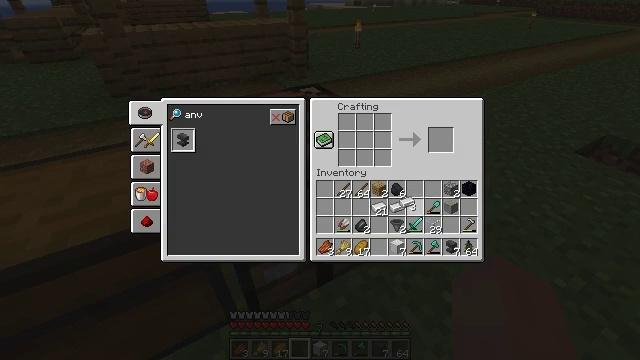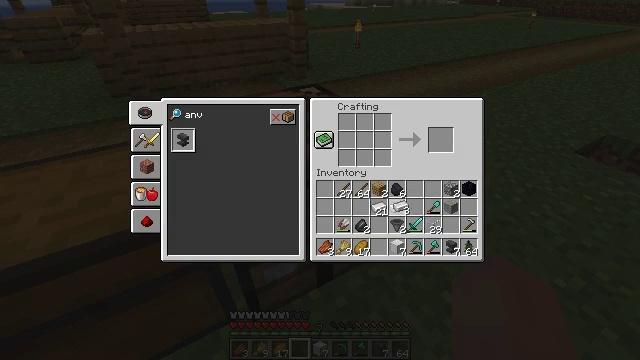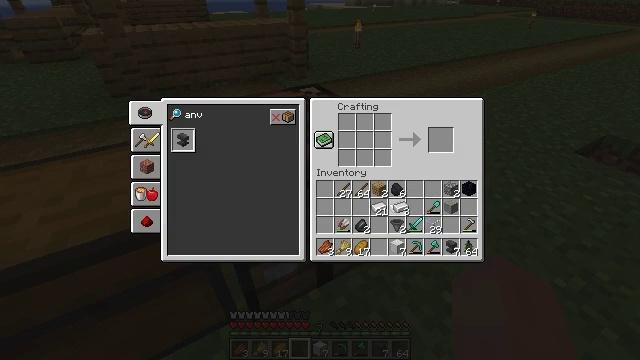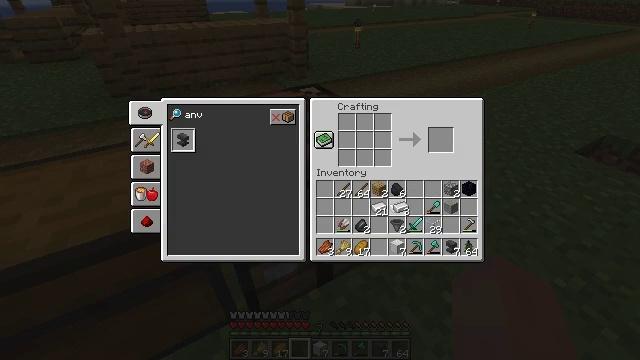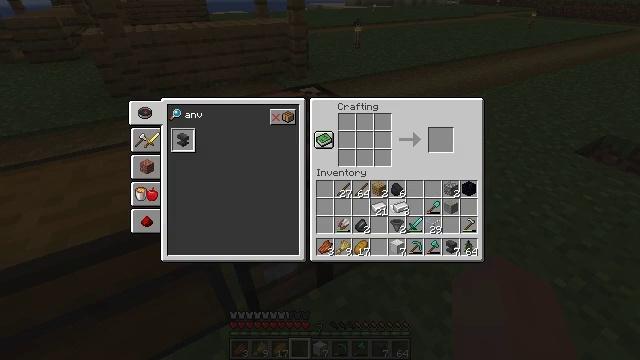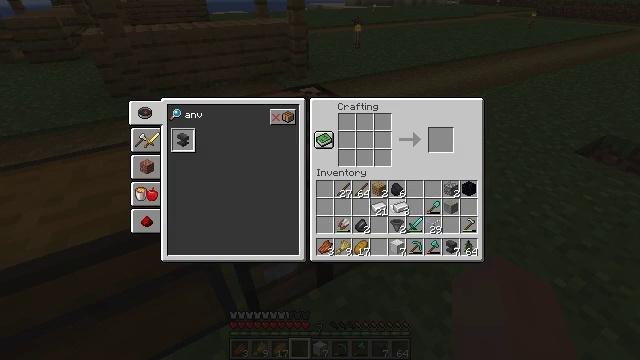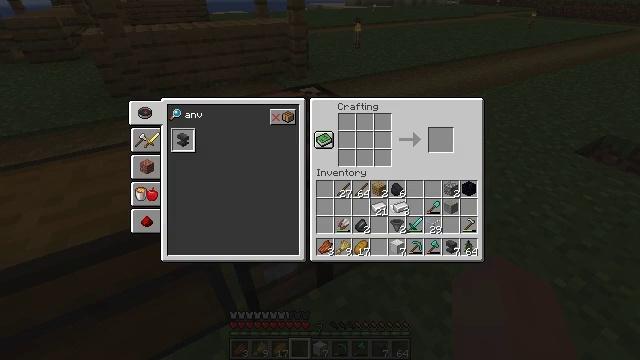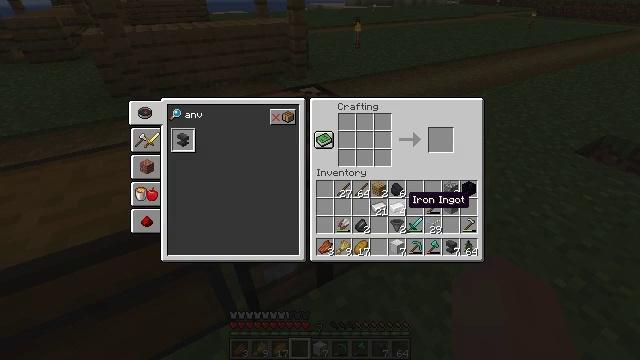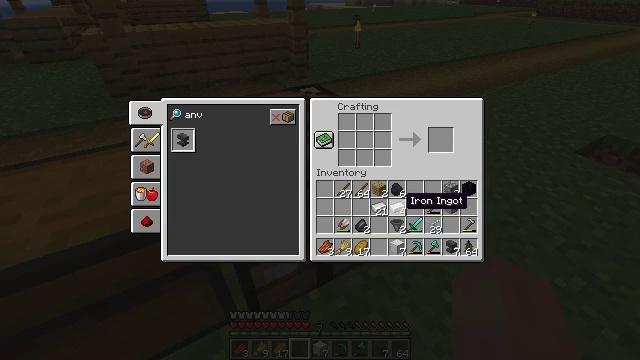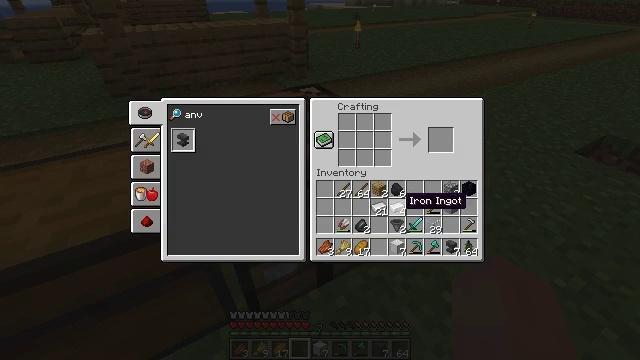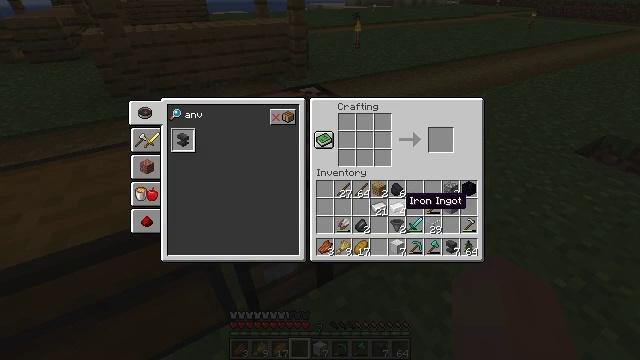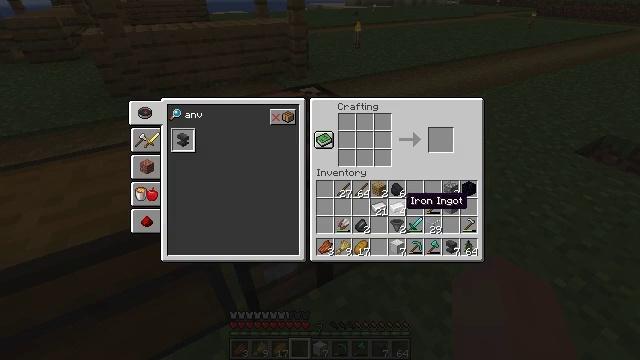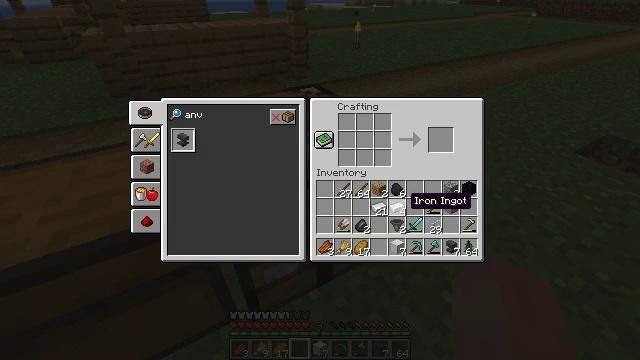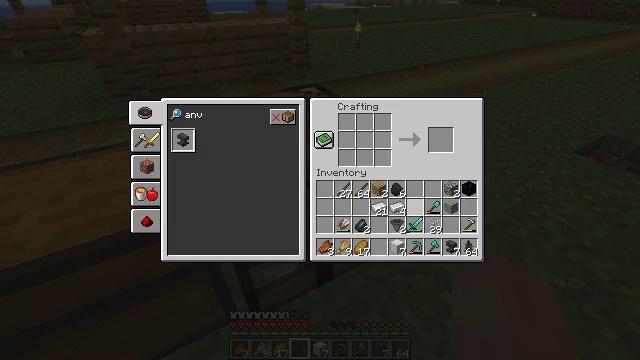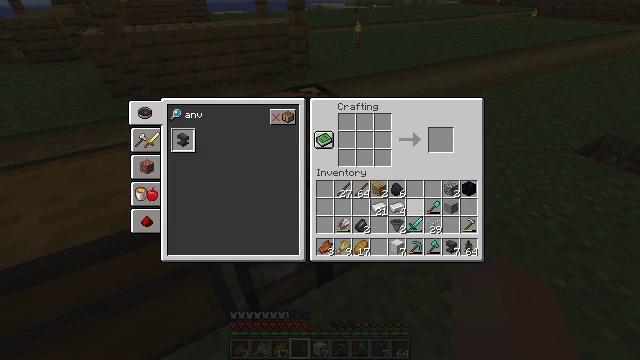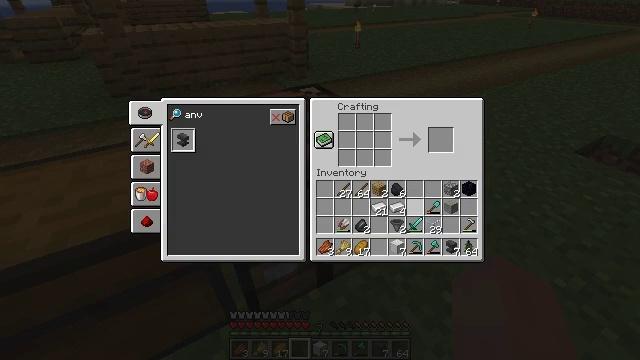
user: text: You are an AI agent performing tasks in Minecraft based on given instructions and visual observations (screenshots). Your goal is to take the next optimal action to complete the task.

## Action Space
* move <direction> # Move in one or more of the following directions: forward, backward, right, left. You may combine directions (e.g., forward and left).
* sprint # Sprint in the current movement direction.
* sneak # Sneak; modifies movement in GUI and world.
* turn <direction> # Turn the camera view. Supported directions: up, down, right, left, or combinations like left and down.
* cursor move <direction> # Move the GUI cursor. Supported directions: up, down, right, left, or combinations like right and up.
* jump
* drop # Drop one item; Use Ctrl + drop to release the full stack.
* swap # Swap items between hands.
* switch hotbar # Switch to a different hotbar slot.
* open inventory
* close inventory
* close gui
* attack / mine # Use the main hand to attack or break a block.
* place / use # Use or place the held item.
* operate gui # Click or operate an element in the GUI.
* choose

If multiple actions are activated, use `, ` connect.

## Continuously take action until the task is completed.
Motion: motion action
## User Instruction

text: Use iron blocks and ingots to craft an anvil.
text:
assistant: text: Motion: no_op
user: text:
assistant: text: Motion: no_op
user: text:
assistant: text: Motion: no_op
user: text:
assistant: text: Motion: operate gui
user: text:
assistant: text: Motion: operate gui
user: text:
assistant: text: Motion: operate gui
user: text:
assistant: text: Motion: no_op
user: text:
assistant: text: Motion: no_op
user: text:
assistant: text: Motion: no_op
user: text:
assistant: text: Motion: no_op
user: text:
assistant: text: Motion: no_op
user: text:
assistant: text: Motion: no_op
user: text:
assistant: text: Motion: no_op
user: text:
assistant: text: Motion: no_op
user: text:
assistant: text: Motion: no_op
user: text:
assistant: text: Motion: no_op
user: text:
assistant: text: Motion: cursor move left and up
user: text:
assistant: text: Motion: cursor move left and up
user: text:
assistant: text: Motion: cursor move left and up
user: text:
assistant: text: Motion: cursor move left
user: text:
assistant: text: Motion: no_op
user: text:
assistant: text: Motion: no_op
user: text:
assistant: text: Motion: no_op
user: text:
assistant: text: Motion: cursor move down
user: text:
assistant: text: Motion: no_op
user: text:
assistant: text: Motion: cursor move left
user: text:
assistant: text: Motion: no_op
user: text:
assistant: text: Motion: sneak
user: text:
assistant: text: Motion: sneak
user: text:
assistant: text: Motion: sneak